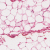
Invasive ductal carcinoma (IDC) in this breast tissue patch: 0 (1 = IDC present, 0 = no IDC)